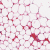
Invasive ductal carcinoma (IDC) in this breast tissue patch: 0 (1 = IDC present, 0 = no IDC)